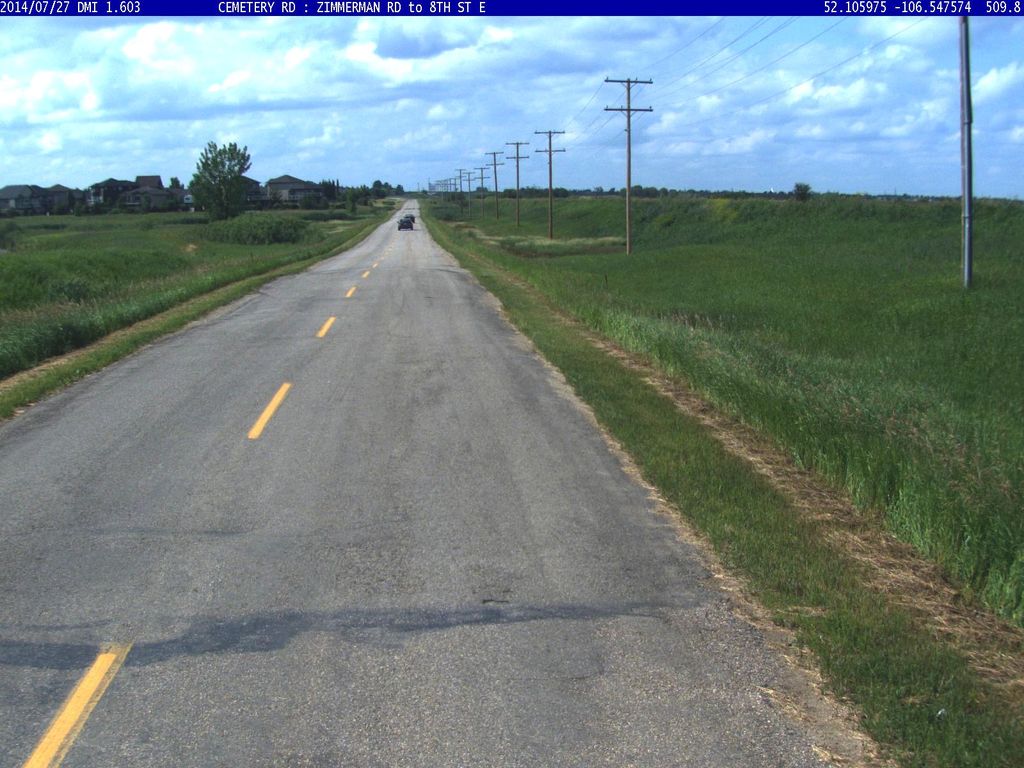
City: saskatoon